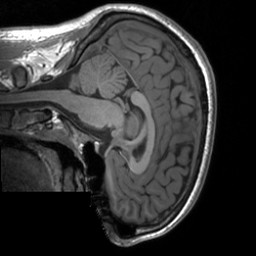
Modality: T1w
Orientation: sagittal
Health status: healthy
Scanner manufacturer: siemens
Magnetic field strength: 3 T
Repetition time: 1.9 s
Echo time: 0.00226 s